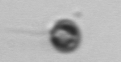
Label: flagellate